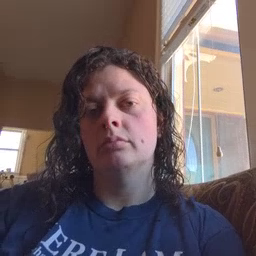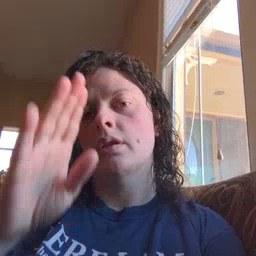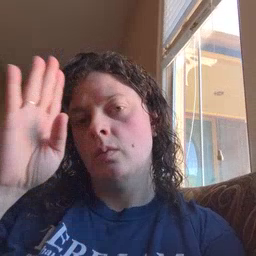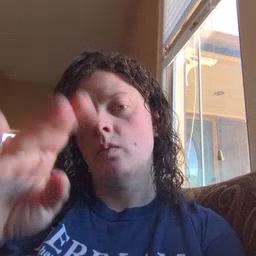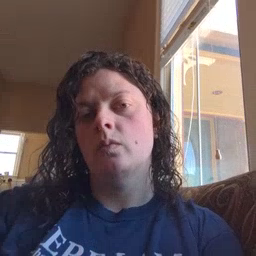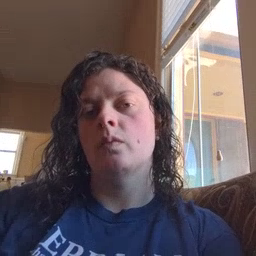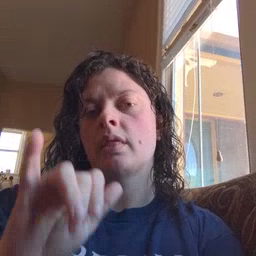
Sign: hello